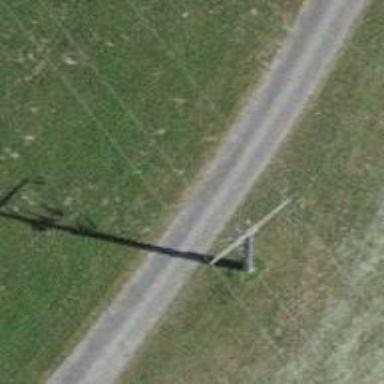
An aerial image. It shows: Power pole.